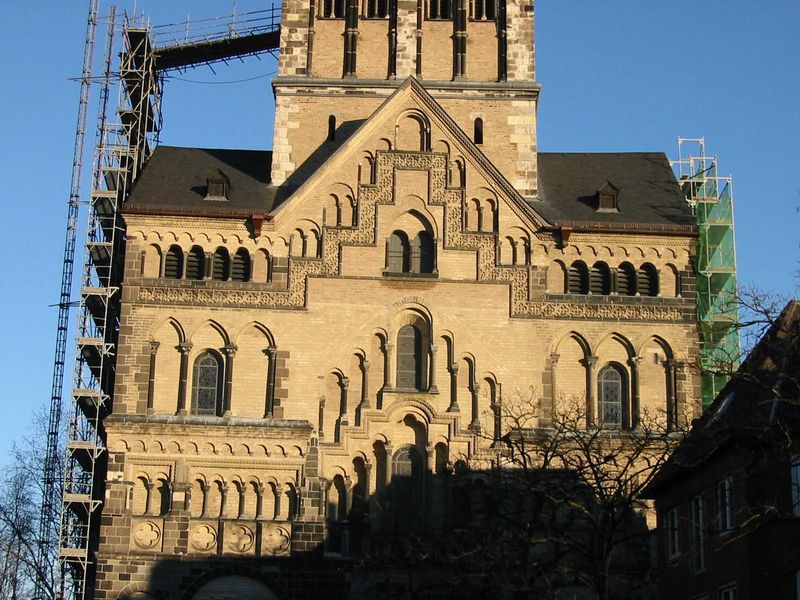
Titel: Quirinus-Münster in Neuss (St. Quirin)
Künstler: Wolbero
Standort: Neuss, Quirinus-Münster (EU - D - NRW)
Schlagwörter: baum, blau, himmel, schatten, bäume, gelb, grün, fenster, licht, säulen, dach, gebäude, haus, architektur, stein, steine, häuser, kirche, sonne, turm, bogen, fassade, giebel, mauer, winter, rundbogen, detail, foto, bögen, gerüst, kloster, religion, dom, fries, gesims, sandstein, gotisch, geäst, bau, baustelle, romanisch, umbau, vierpass, renovierung, restauration, restaurierung, grüst, gerüstabdeckung, ru ndbogenfries